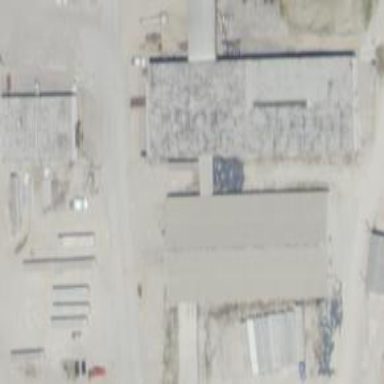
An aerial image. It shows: Car rental facility.